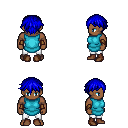
a pixel art fantasy rpg character, male body template, human, dark skin, teal tunic, white pants, blue short bangs hairstyle, cloth bracers, brown shoes, four views (front, back, left, right), 2x2 character sprite sheet, small pixel art, hard edges, no anti-aliasing